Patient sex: M
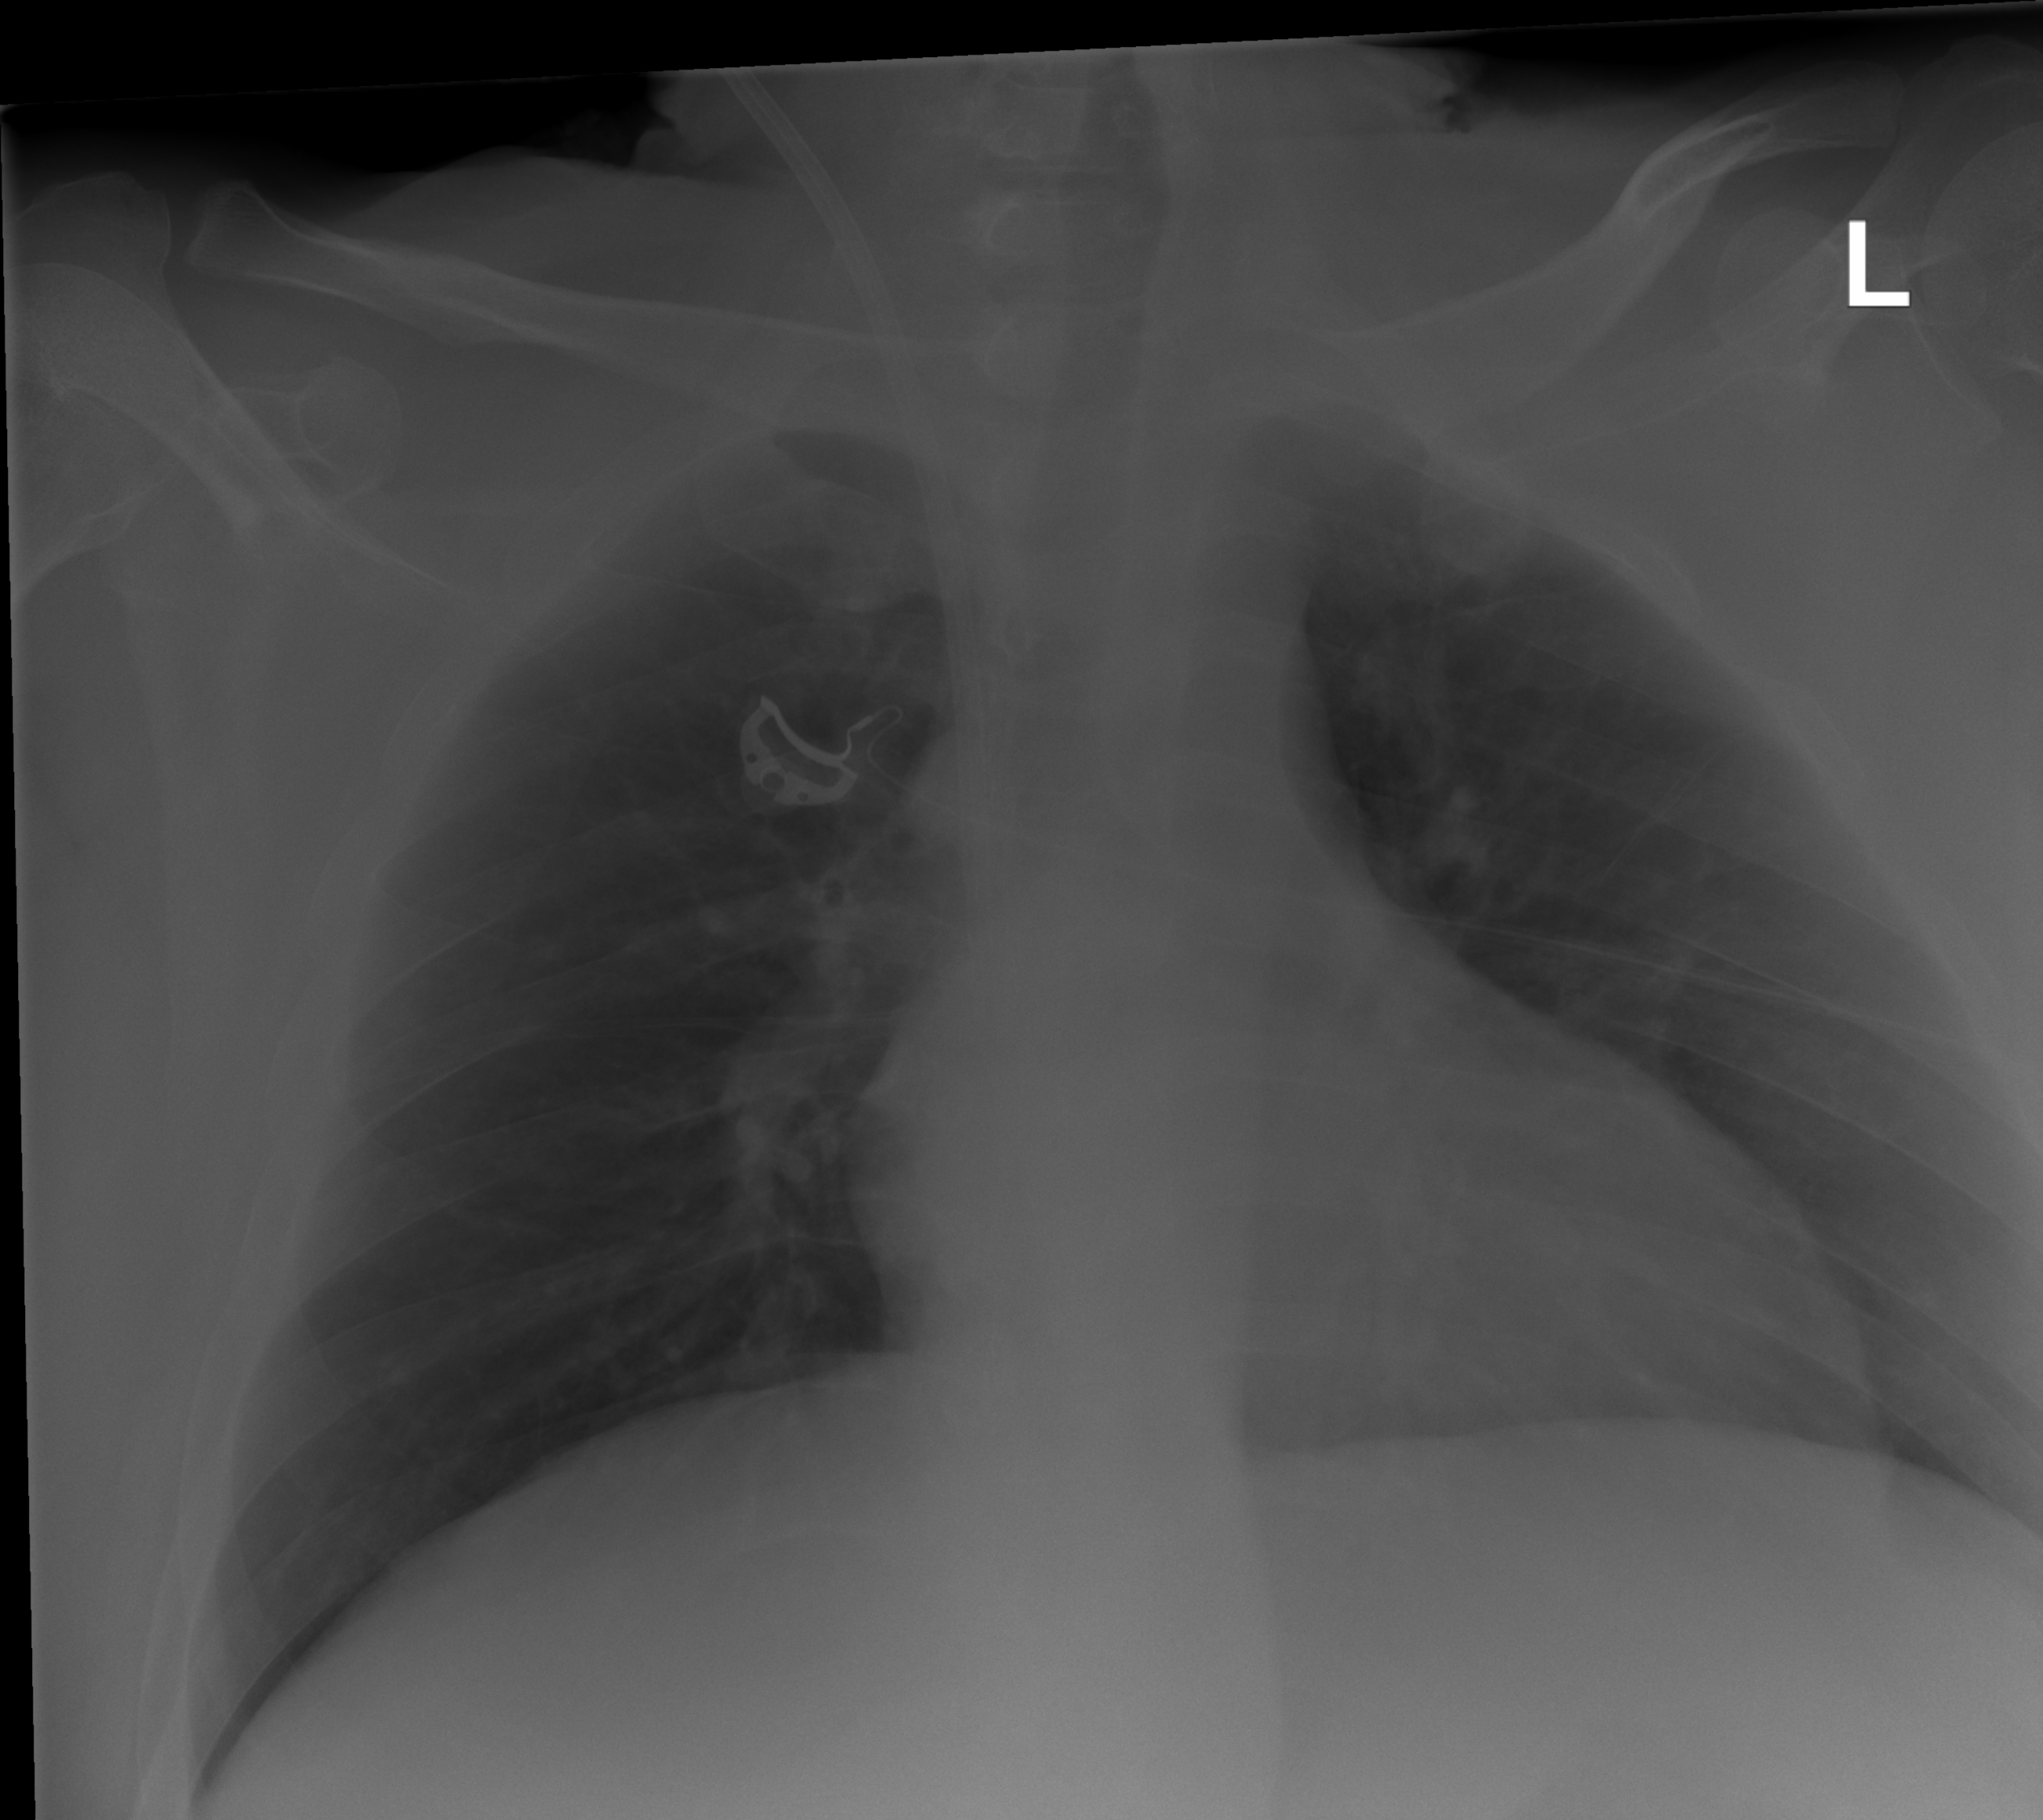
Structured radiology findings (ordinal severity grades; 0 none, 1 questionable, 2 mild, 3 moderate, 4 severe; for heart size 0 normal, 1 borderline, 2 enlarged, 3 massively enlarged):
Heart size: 1
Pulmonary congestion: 0
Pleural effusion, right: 0
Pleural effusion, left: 0
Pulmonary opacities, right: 0
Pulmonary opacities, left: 1
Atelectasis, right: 0
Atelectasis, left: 2